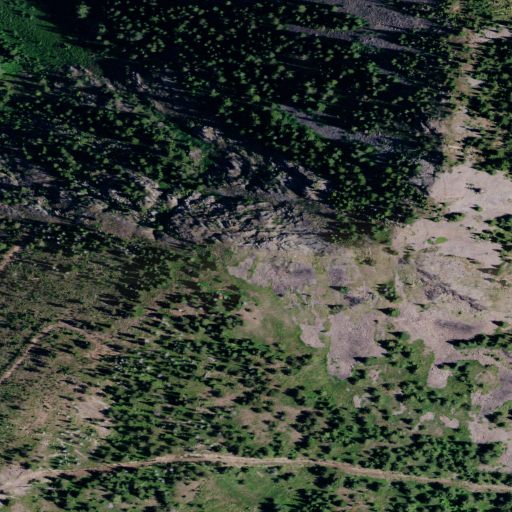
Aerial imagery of mountain in Idaho named West Sister Peak containing evergreen forest, shrub, and grassland